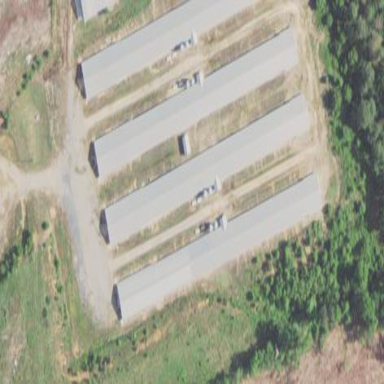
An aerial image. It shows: Farm auxiliary building.